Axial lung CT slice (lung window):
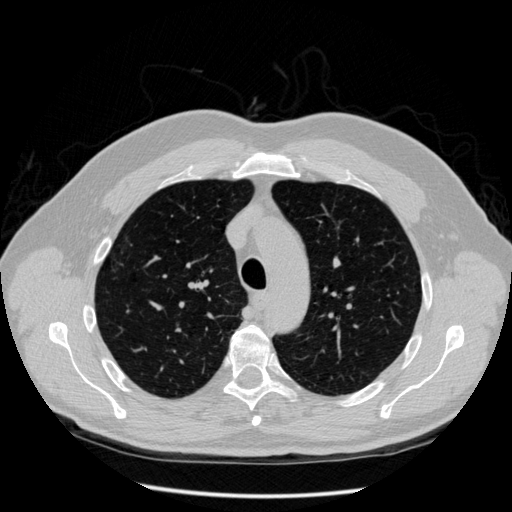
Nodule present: no